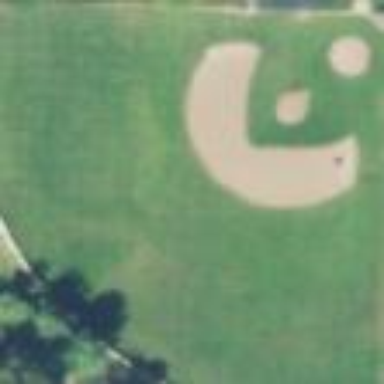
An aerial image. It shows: Baseball pitch for leisure land.